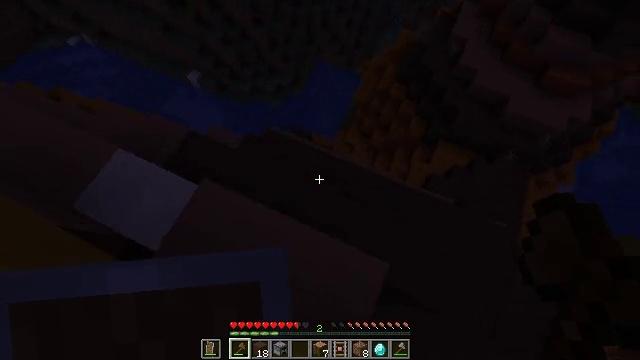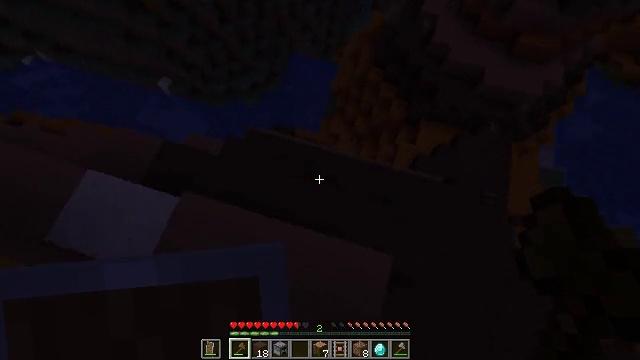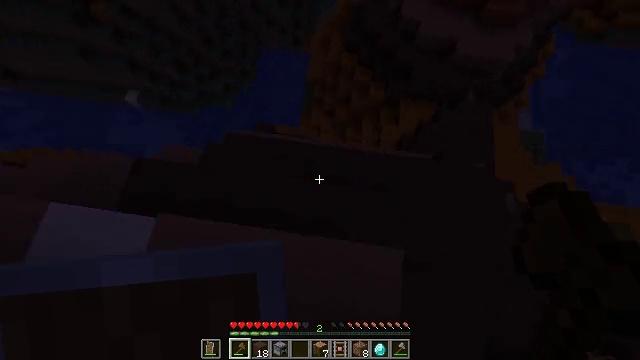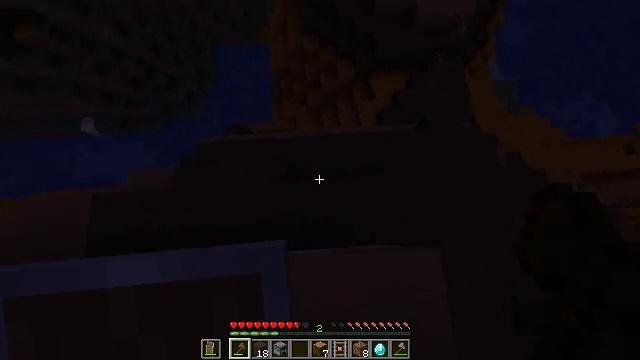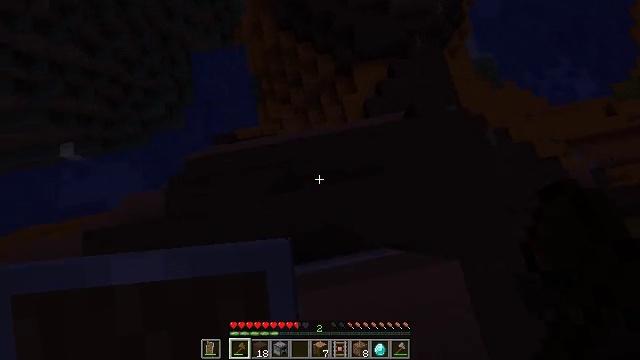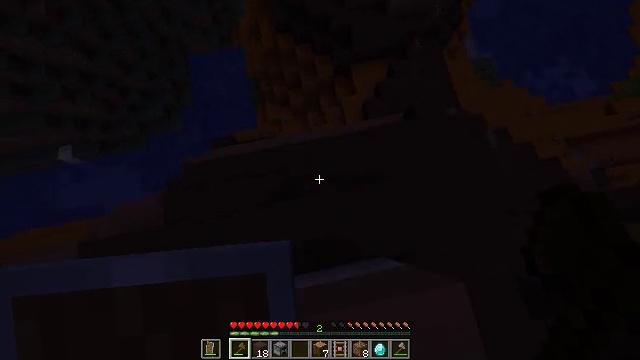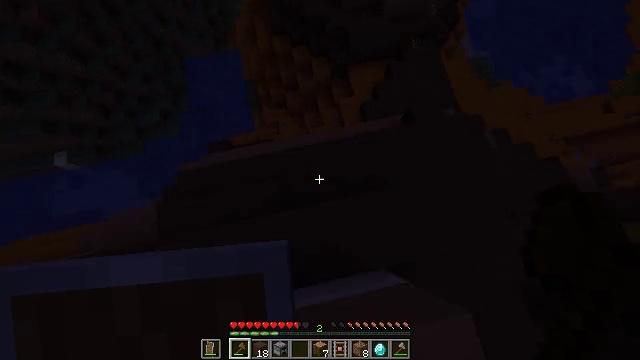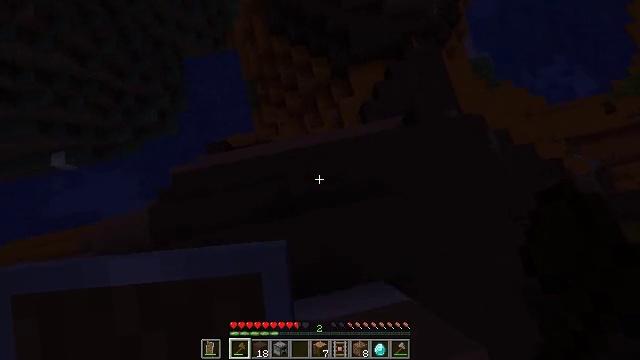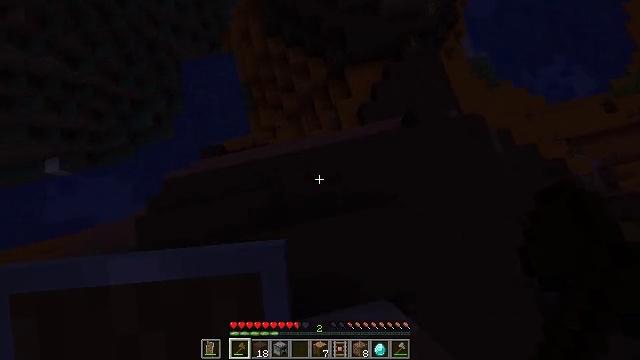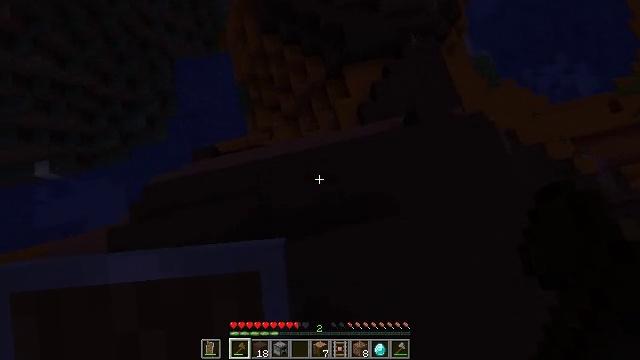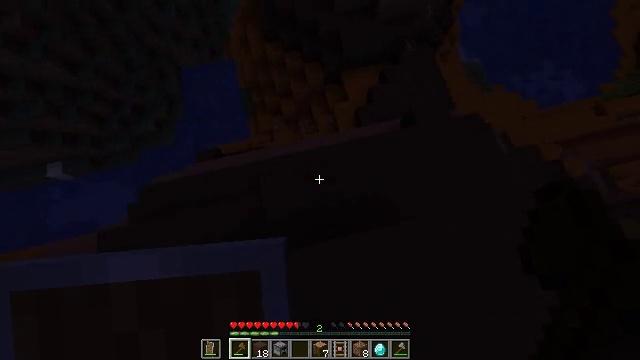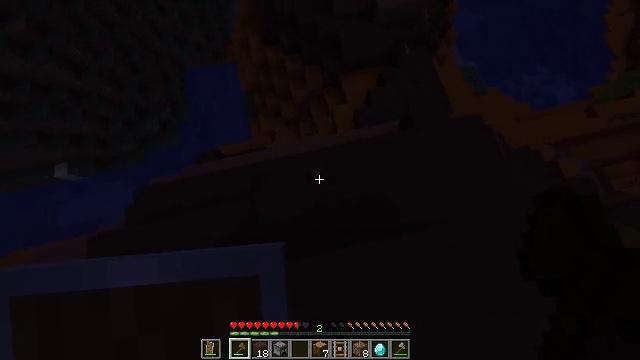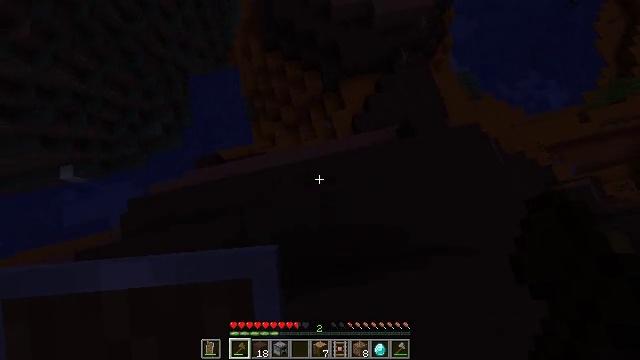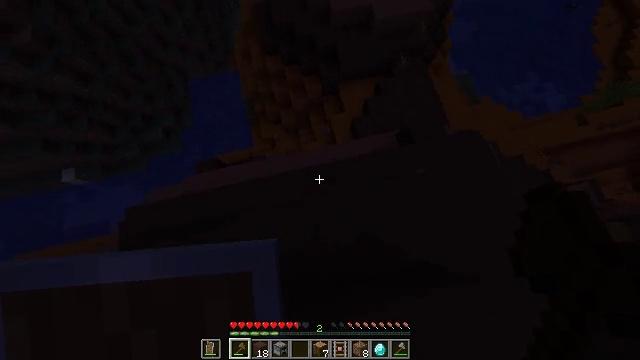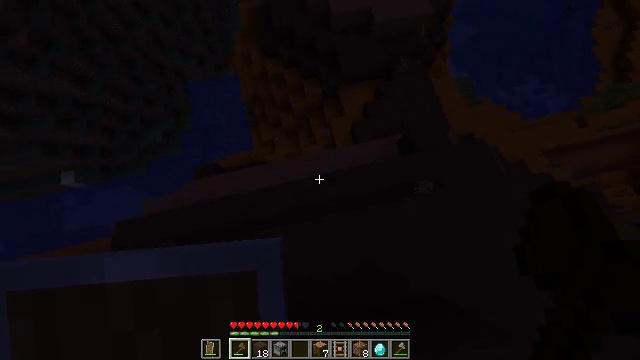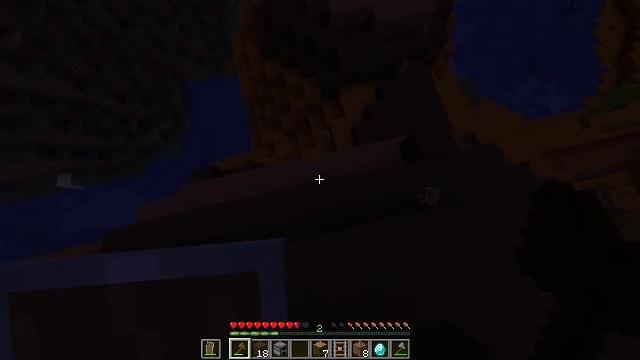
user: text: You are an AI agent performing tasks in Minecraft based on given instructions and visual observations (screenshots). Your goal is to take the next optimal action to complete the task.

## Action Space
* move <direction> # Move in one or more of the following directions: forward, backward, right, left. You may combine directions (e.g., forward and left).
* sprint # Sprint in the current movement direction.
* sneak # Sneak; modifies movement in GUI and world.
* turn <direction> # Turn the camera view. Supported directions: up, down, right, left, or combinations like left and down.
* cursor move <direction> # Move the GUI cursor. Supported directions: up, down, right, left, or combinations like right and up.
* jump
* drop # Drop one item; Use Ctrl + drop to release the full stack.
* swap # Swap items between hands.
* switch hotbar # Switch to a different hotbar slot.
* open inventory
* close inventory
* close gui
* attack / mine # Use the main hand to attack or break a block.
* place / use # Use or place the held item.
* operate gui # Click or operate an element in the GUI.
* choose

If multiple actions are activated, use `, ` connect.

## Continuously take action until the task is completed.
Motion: motion action
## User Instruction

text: Collect sugar cane near water sources.
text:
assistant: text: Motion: move forward, turn right and down
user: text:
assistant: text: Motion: move forward, turn right and down
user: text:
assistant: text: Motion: move forward, turn right and down
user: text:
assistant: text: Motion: move forward, turn right and down
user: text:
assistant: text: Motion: move forward and move right
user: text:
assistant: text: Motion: move forward and move right
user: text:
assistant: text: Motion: move forward and move right
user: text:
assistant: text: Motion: move forward and move right
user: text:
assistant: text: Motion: move forward and move right, sprint
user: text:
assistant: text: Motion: move forward, sprint
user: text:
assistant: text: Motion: move forward, sprint
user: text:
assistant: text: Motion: move forward, sprint
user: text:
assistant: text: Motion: move forward, sprint
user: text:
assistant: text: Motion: move forward, sprint
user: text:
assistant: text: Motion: move forward
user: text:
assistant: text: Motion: move forward and move right
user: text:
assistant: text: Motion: move forward and move right
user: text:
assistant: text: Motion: move forward and move right, sprint
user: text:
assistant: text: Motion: move forward and move right, sprint
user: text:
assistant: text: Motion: move forward and move right, sprint
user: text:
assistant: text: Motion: move forward and move right, sprint
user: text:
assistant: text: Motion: move forward and move right, sprint
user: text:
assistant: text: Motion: move forward and move right, sprint, turn right
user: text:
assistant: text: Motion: move forward and move right, sprint, turn right
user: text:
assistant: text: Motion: move forward and move right, sprint, turn right
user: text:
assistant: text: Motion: move forward and move right, sprint, turn right
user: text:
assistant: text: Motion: move forward and move right, sprint, turn right
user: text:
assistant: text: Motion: move forward and move right, sprint, turn right
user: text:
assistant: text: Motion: move forward and move right, sprint, turn right and up
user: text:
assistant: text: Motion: move forward and move right, sprint, turn right and up